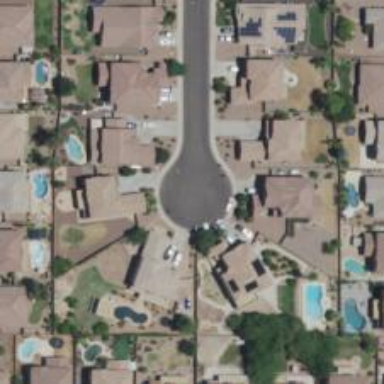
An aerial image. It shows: Residential road.